Question: I'm trying to add UINavigationItem to my UIViewController as mentioned <URL>. However the Navigation bar is not showing in my view. I tried even adding an outlet and setting the title programmatically and also adding the NavigationItem in two different places. Still it doesn't show. This view controller is embedded in a TabBarController. WHat am I missing here?

Thanks is advance.
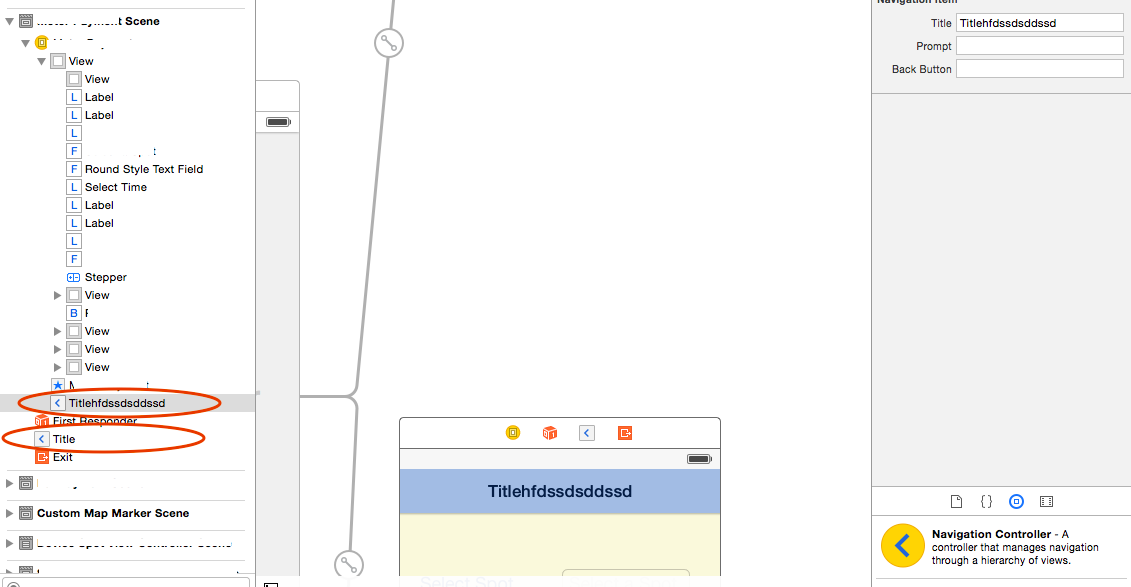
Answer: > This view controller is embedded in a TabBarController
But is it embedded, first and foremost, in a UINavigationController? If not, there will be no navigation bar that automatically appears and that automatically uses your view controller's navigation item.
If you don't want to use a UINavigationController (because you have no navigation to do), then you can add a navigation bar manually. But in that case your view controller's navigation item will not be used automatically to populate the navigation bar; you must populate it manually.
Typically, people use a UINavigationController, even if there is no navigation to do, just to get this automatic behavior - to show the navigation bar and to populate it automatically.
[NOTE: The fact that you have told Interface Builder to a navigation bar for this view controller, it were in a navigation controller, is irrelevant; that won't cause you to get any navigation bar when the app runs.]